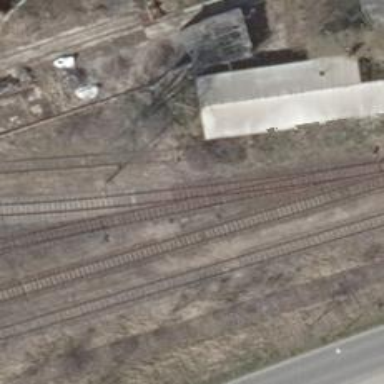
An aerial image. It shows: Railway switch.